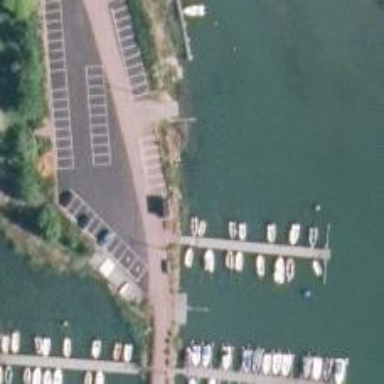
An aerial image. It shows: Pier located along footway.